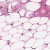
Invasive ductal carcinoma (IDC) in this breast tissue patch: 0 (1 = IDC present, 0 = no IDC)